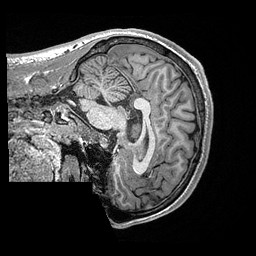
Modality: T1w
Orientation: sagittal
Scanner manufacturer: ge
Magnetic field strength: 3 T
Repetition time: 2.349 s
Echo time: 0.002968 s